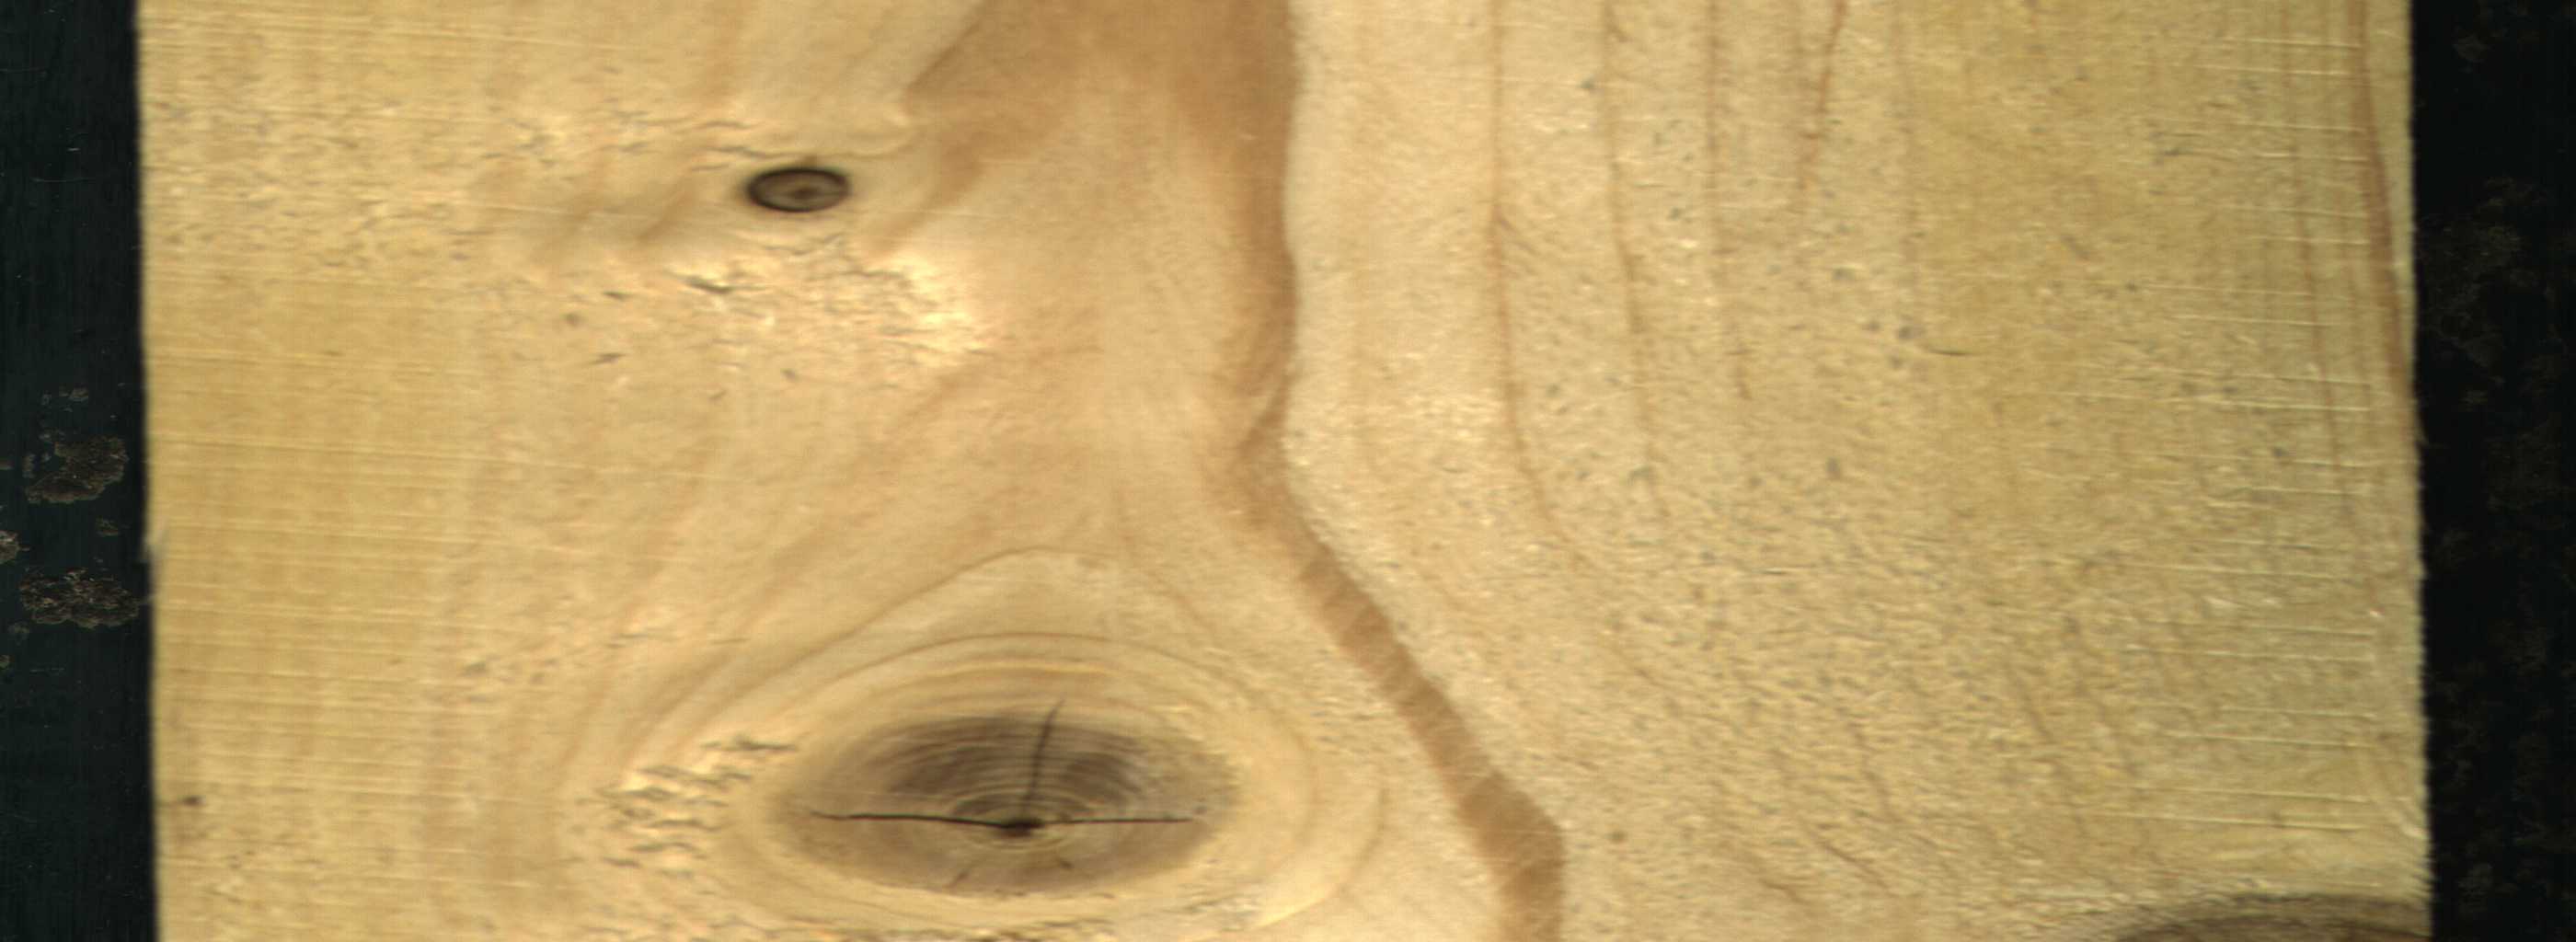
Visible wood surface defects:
knot_with_crack
Dead_Knot
Live_Knot